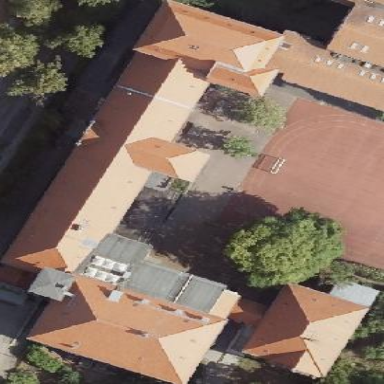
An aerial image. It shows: School building.